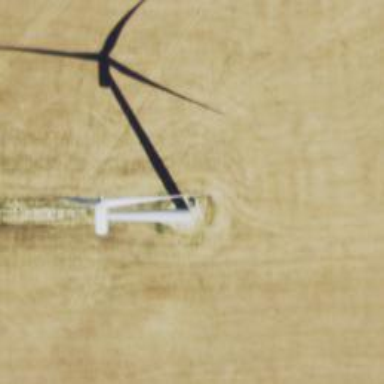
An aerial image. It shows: Wind turbine generator that utilizes wind as its source for generating electricity. It is of the horizontal axis type.